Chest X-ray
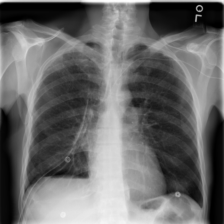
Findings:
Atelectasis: negative
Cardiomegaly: negative
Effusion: negative
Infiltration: negative
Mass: negative
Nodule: negative
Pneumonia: negative
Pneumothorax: positive
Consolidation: negative
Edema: negative
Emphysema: negative
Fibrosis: negative
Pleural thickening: negative
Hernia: negative